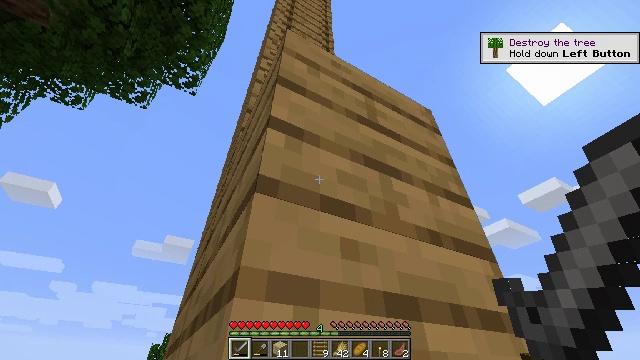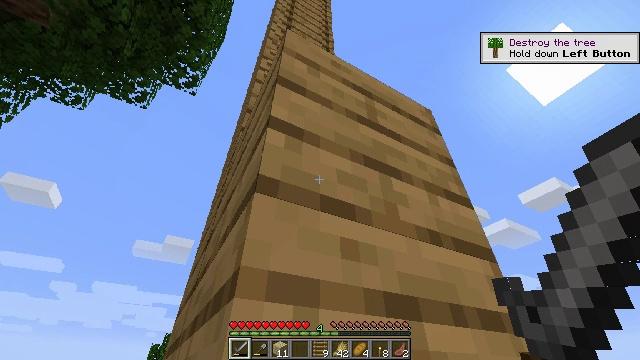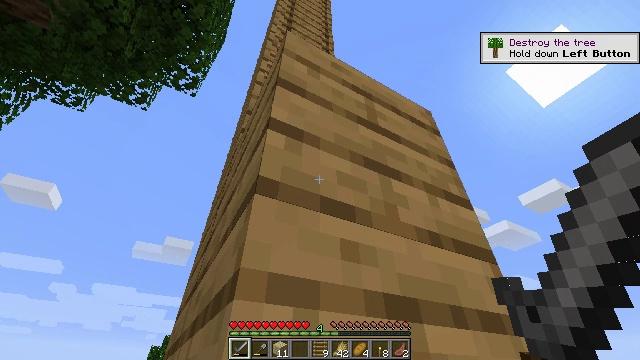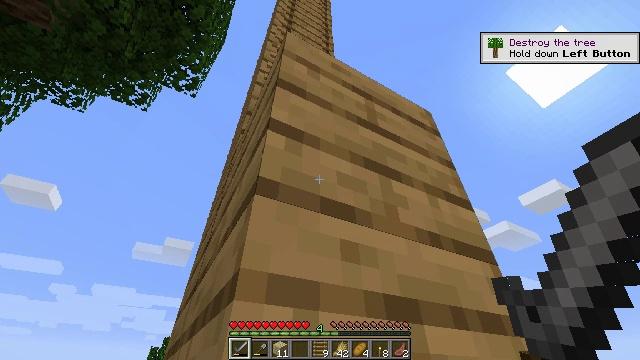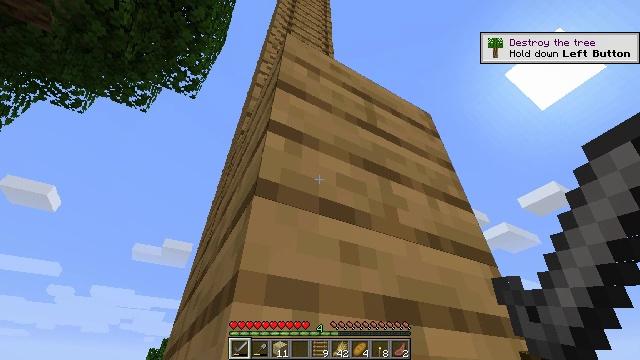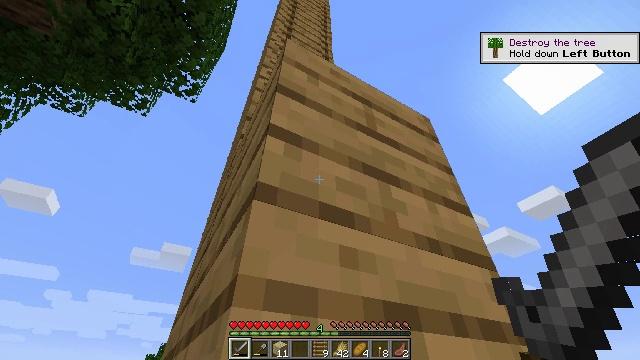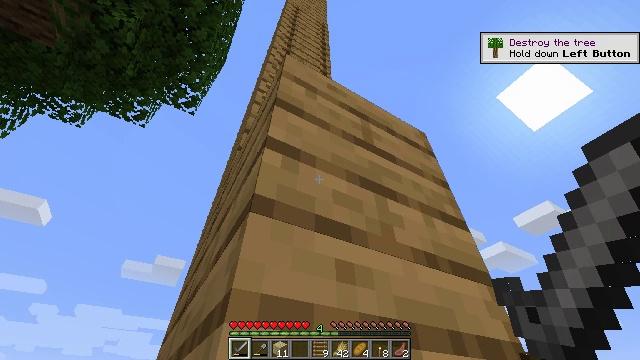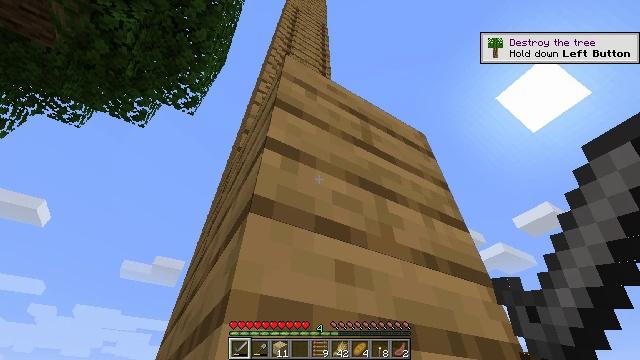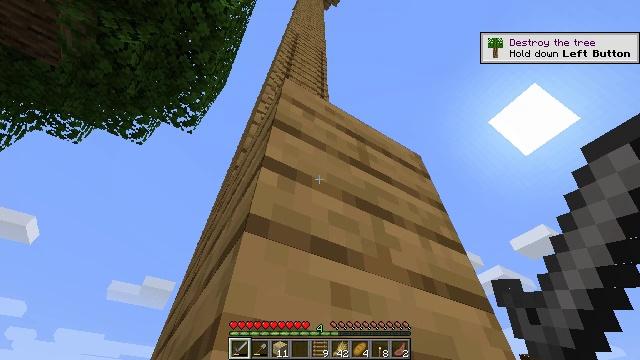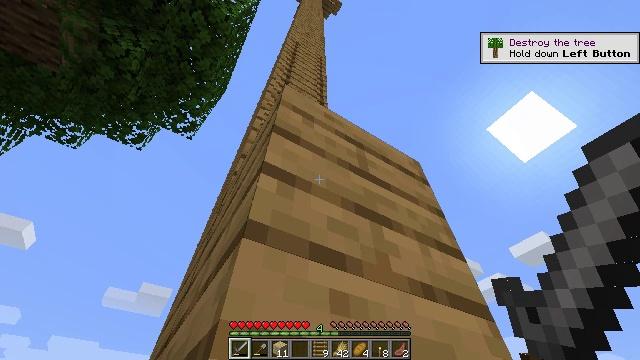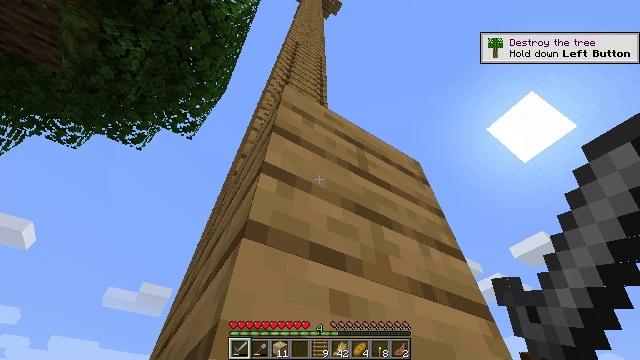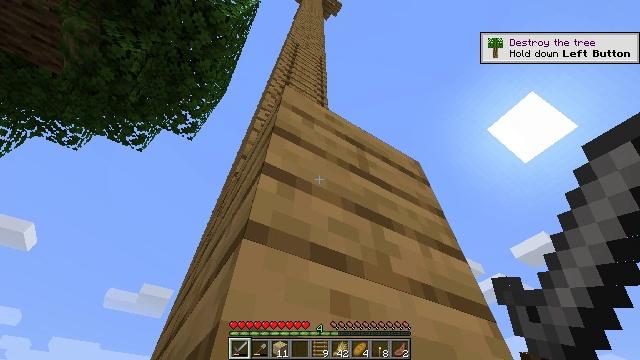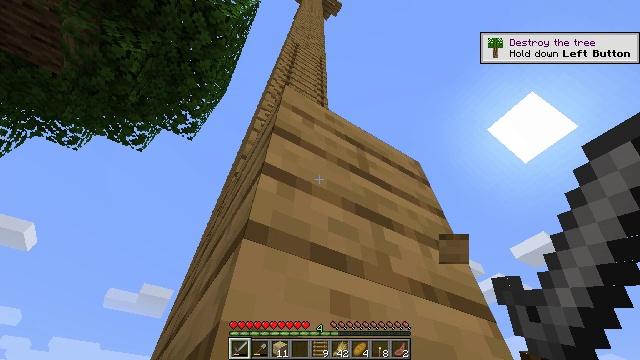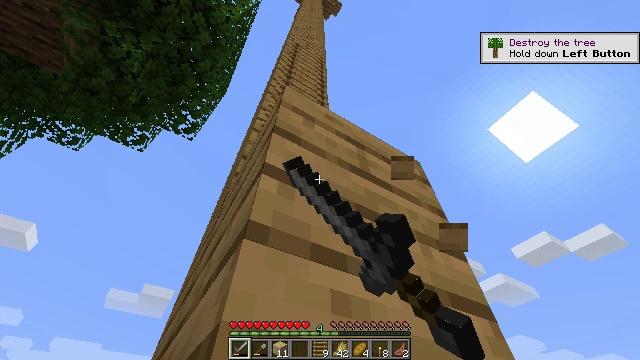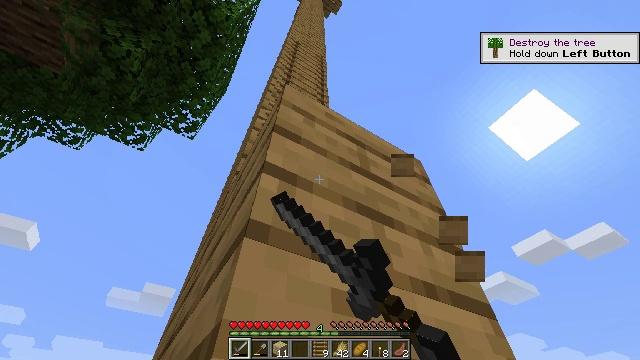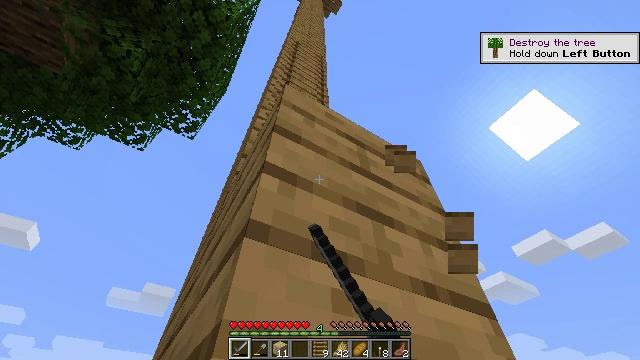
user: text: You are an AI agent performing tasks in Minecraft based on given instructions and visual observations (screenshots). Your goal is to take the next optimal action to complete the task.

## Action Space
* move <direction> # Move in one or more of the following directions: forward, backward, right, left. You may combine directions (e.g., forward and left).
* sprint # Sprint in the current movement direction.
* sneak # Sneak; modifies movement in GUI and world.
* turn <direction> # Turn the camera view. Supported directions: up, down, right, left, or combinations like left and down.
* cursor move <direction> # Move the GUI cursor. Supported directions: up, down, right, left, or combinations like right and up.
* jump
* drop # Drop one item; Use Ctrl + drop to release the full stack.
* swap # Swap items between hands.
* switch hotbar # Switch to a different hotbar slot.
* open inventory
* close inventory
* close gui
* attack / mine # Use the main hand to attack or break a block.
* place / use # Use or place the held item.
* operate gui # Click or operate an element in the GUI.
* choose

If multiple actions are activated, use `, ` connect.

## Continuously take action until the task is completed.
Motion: motion action
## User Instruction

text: Break the existing planks.
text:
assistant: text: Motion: no_op
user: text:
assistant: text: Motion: no_op
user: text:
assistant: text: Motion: no_op
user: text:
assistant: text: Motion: no_op
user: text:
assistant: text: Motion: no_op
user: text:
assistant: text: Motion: turn up
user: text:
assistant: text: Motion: no_op
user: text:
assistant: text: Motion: turn right and up
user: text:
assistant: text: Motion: turn up
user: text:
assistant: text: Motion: no_op
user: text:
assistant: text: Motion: no_op
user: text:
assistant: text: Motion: attack / mine
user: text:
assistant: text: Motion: attack / mine
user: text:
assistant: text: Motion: attack / mine
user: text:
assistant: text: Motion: attack / mine
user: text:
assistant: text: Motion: attack / mine
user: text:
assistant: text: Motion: attack / mine
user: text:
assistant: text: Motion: attack / mine
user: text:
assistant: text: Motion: attack / mine
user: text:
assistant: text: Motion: attack / mine
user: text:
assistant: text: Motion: attack / mine
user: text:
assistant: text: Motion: attack / mine
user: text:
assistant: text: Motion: attack / mine
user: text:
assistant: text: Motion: attack / mine
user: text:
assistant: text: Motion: attack / mine
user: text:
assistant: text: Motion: attack / mine
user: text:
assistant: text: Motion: attack / mine
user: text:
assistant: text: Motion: attack / mine
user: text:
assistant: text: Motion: attack / mine
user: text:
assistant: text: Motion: attack / mine